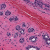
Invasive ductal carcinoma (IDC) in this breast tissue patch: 0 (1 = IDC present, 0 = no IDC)